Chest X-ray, AP view. Patient: 27 years old, sex F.
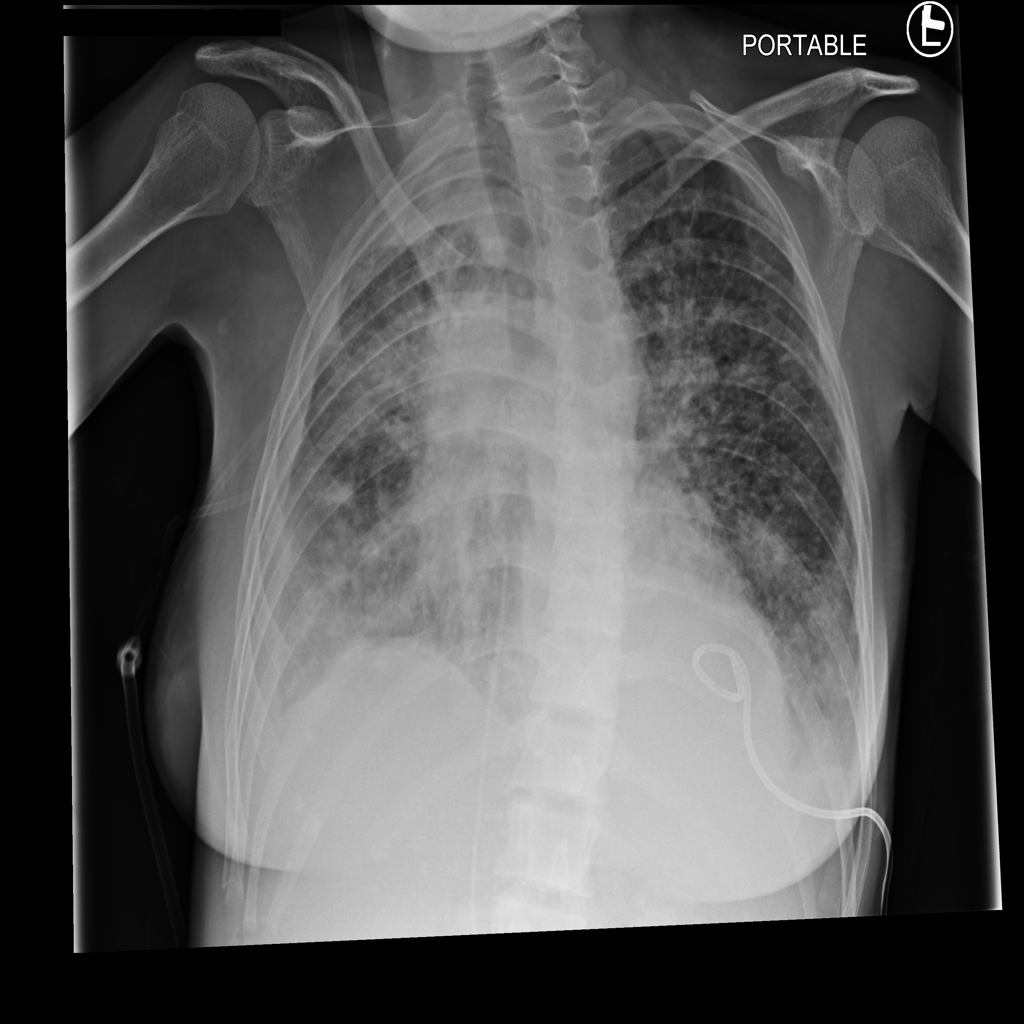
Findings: Atelectasis, Consolidation, Infiltration, Mass, Pleural_Thickening